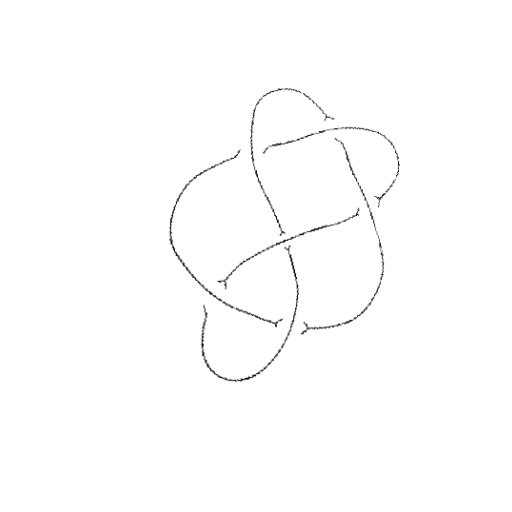
Crossing number: 6